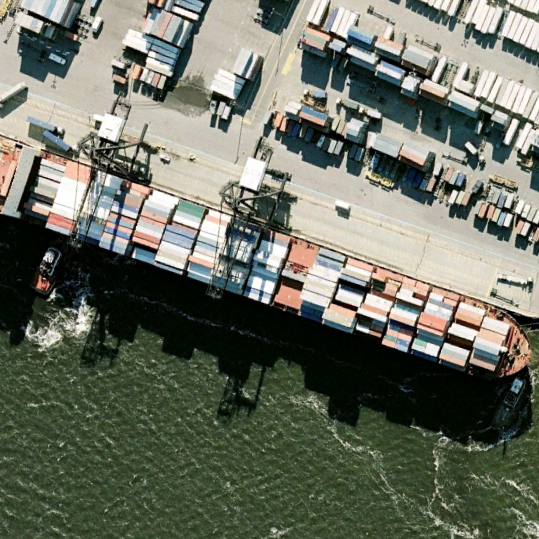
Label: Container_ship